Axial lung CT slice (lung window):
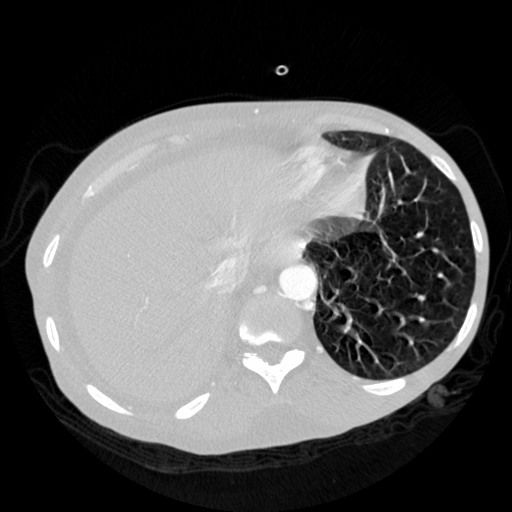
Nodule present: no